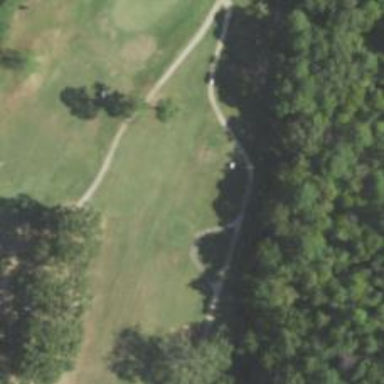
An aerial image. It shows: Path for both roads and golfers.